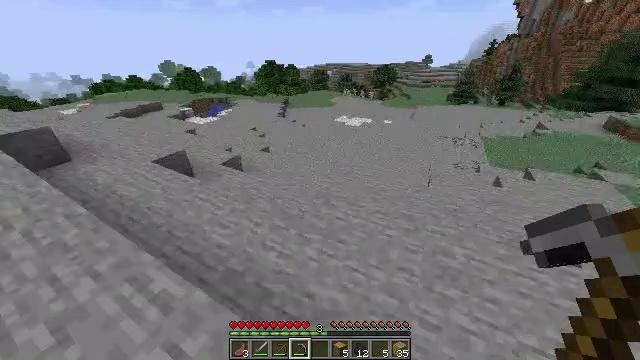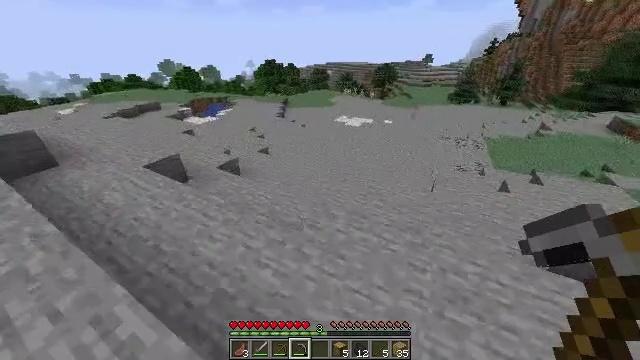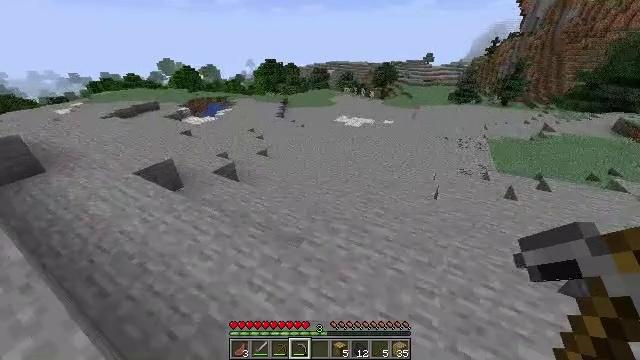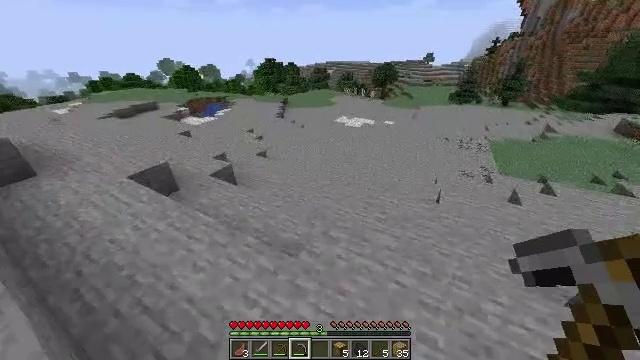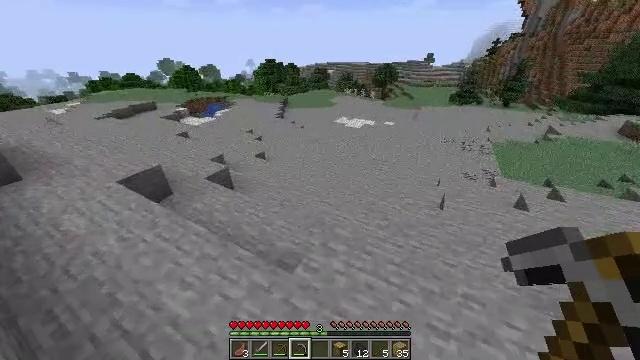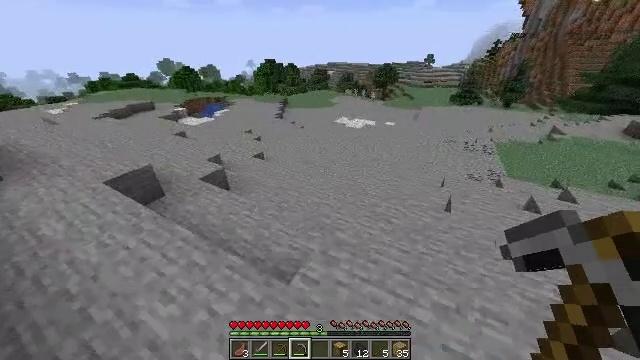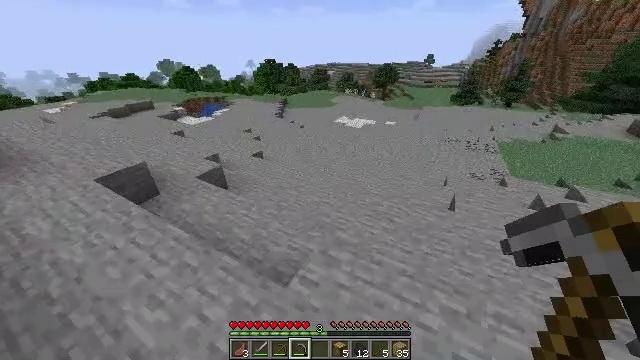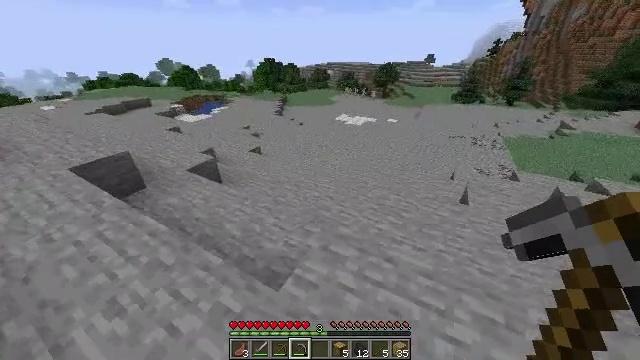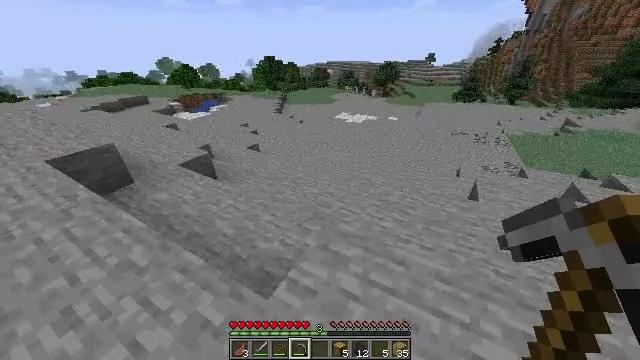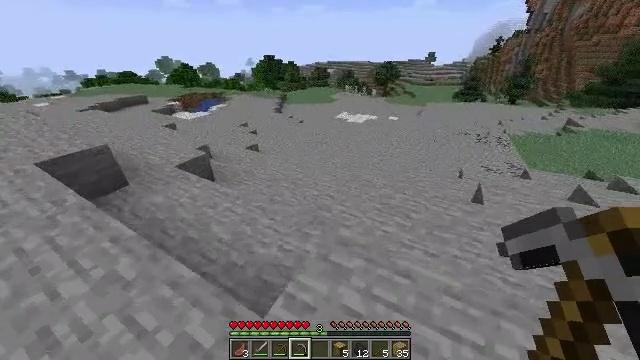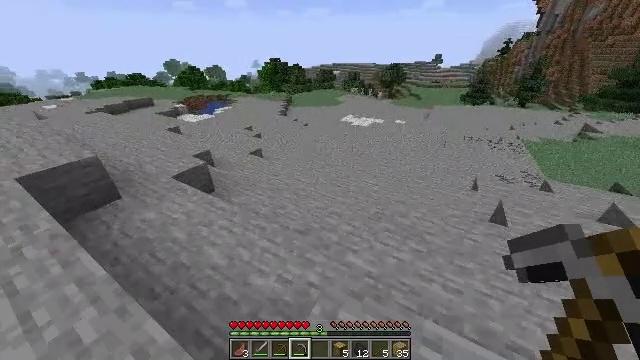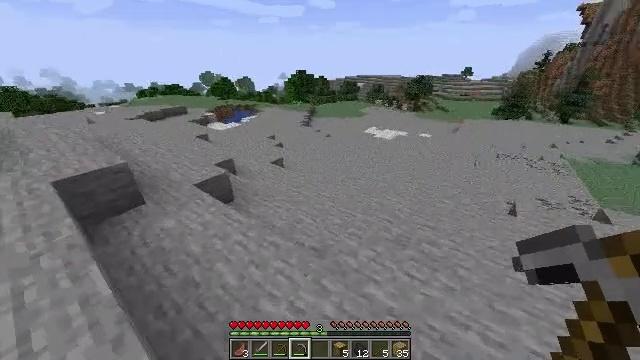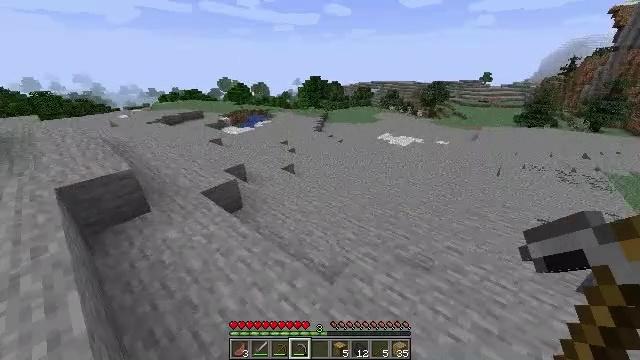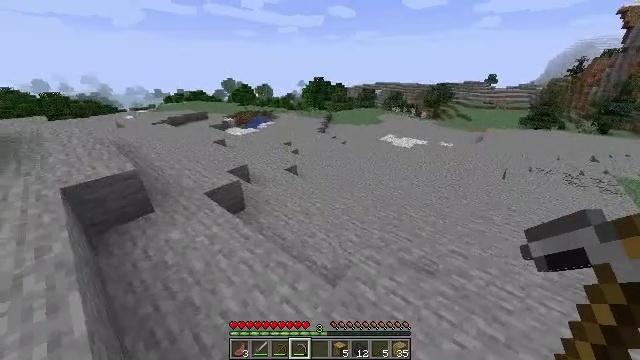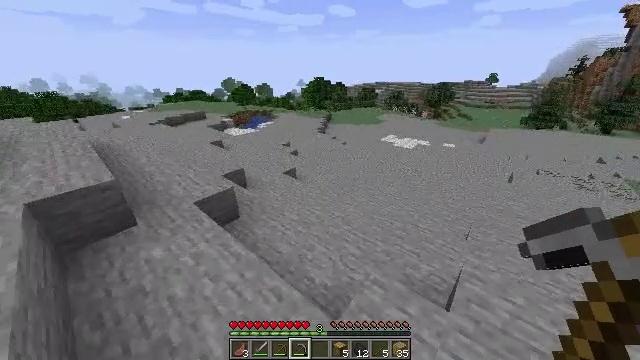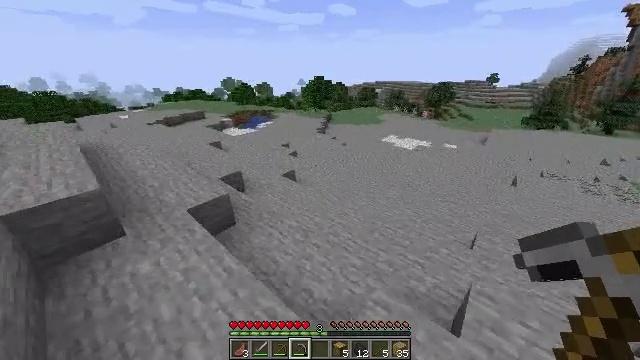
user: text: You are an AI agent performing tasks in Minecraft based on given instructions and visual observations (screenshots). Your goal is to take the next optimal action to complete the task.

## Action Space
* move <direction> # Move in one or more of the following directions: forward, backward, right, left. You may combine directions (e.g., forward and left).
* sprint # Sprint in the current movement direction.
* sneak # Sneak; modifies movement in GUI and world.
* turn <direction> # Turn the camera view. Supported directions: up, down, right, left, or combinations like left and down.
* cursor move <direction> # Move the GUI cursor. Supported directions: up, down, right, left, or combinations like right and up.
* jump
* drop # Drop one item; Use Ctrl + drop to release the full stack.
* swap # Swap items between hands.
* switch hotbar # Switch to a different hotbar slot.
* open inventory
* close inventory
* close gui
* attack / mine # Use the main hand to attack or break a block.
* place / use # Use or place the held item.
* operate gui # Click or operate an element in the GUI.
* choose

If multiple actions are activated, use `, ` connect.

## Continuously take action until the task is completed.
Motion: motion action
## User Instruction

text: Remove the white bed from its place.
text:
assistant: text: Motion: move forward
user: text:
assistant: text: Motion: move forward
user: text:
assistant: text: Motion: move forward
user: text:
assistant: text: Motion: move forward
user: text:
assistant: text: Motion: move forward
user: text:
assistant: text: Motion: move forward
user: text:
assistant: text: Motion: move forward
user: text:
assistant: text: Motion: move forward
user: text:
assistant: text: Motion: move forward
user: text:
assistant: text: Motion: move forward, turn left
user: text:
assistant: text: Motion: move forward, turn left and up
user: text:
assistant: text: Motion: move forward, turn left and up
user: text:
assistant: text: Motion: move forward
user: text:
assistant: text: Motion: move forward
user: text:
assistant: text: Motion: move forward
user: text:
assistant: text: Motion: move forward
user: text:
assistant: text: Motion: move forward
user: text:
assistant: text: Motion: move forward
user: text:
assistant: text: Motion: move forward
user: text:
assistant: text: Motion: move forward
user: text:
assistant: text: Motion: move forward
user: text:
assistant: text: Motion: move forward
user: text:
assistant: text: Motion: move forward
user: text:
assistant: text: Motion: move forward
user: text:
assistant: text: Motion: move forward
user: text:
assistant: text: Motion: move forward
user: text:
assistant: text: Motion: move forward
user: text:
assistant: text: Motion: move forward
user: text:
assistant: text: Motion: move forward
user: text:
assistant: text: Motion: move forward